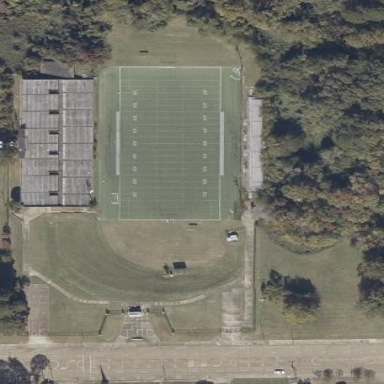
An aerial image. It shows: American football pitch.